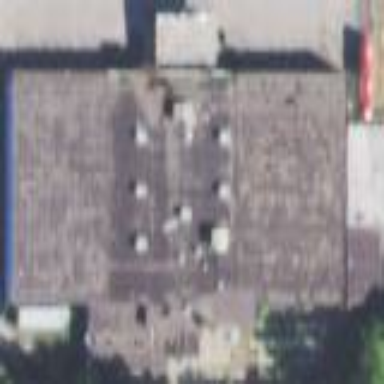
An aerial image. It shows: Building with bowling alley inside.